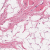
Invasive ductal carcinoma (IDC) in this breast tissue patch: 0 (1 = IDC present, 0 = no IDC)